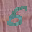
Label: 5